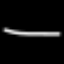
Label: line